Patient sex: M
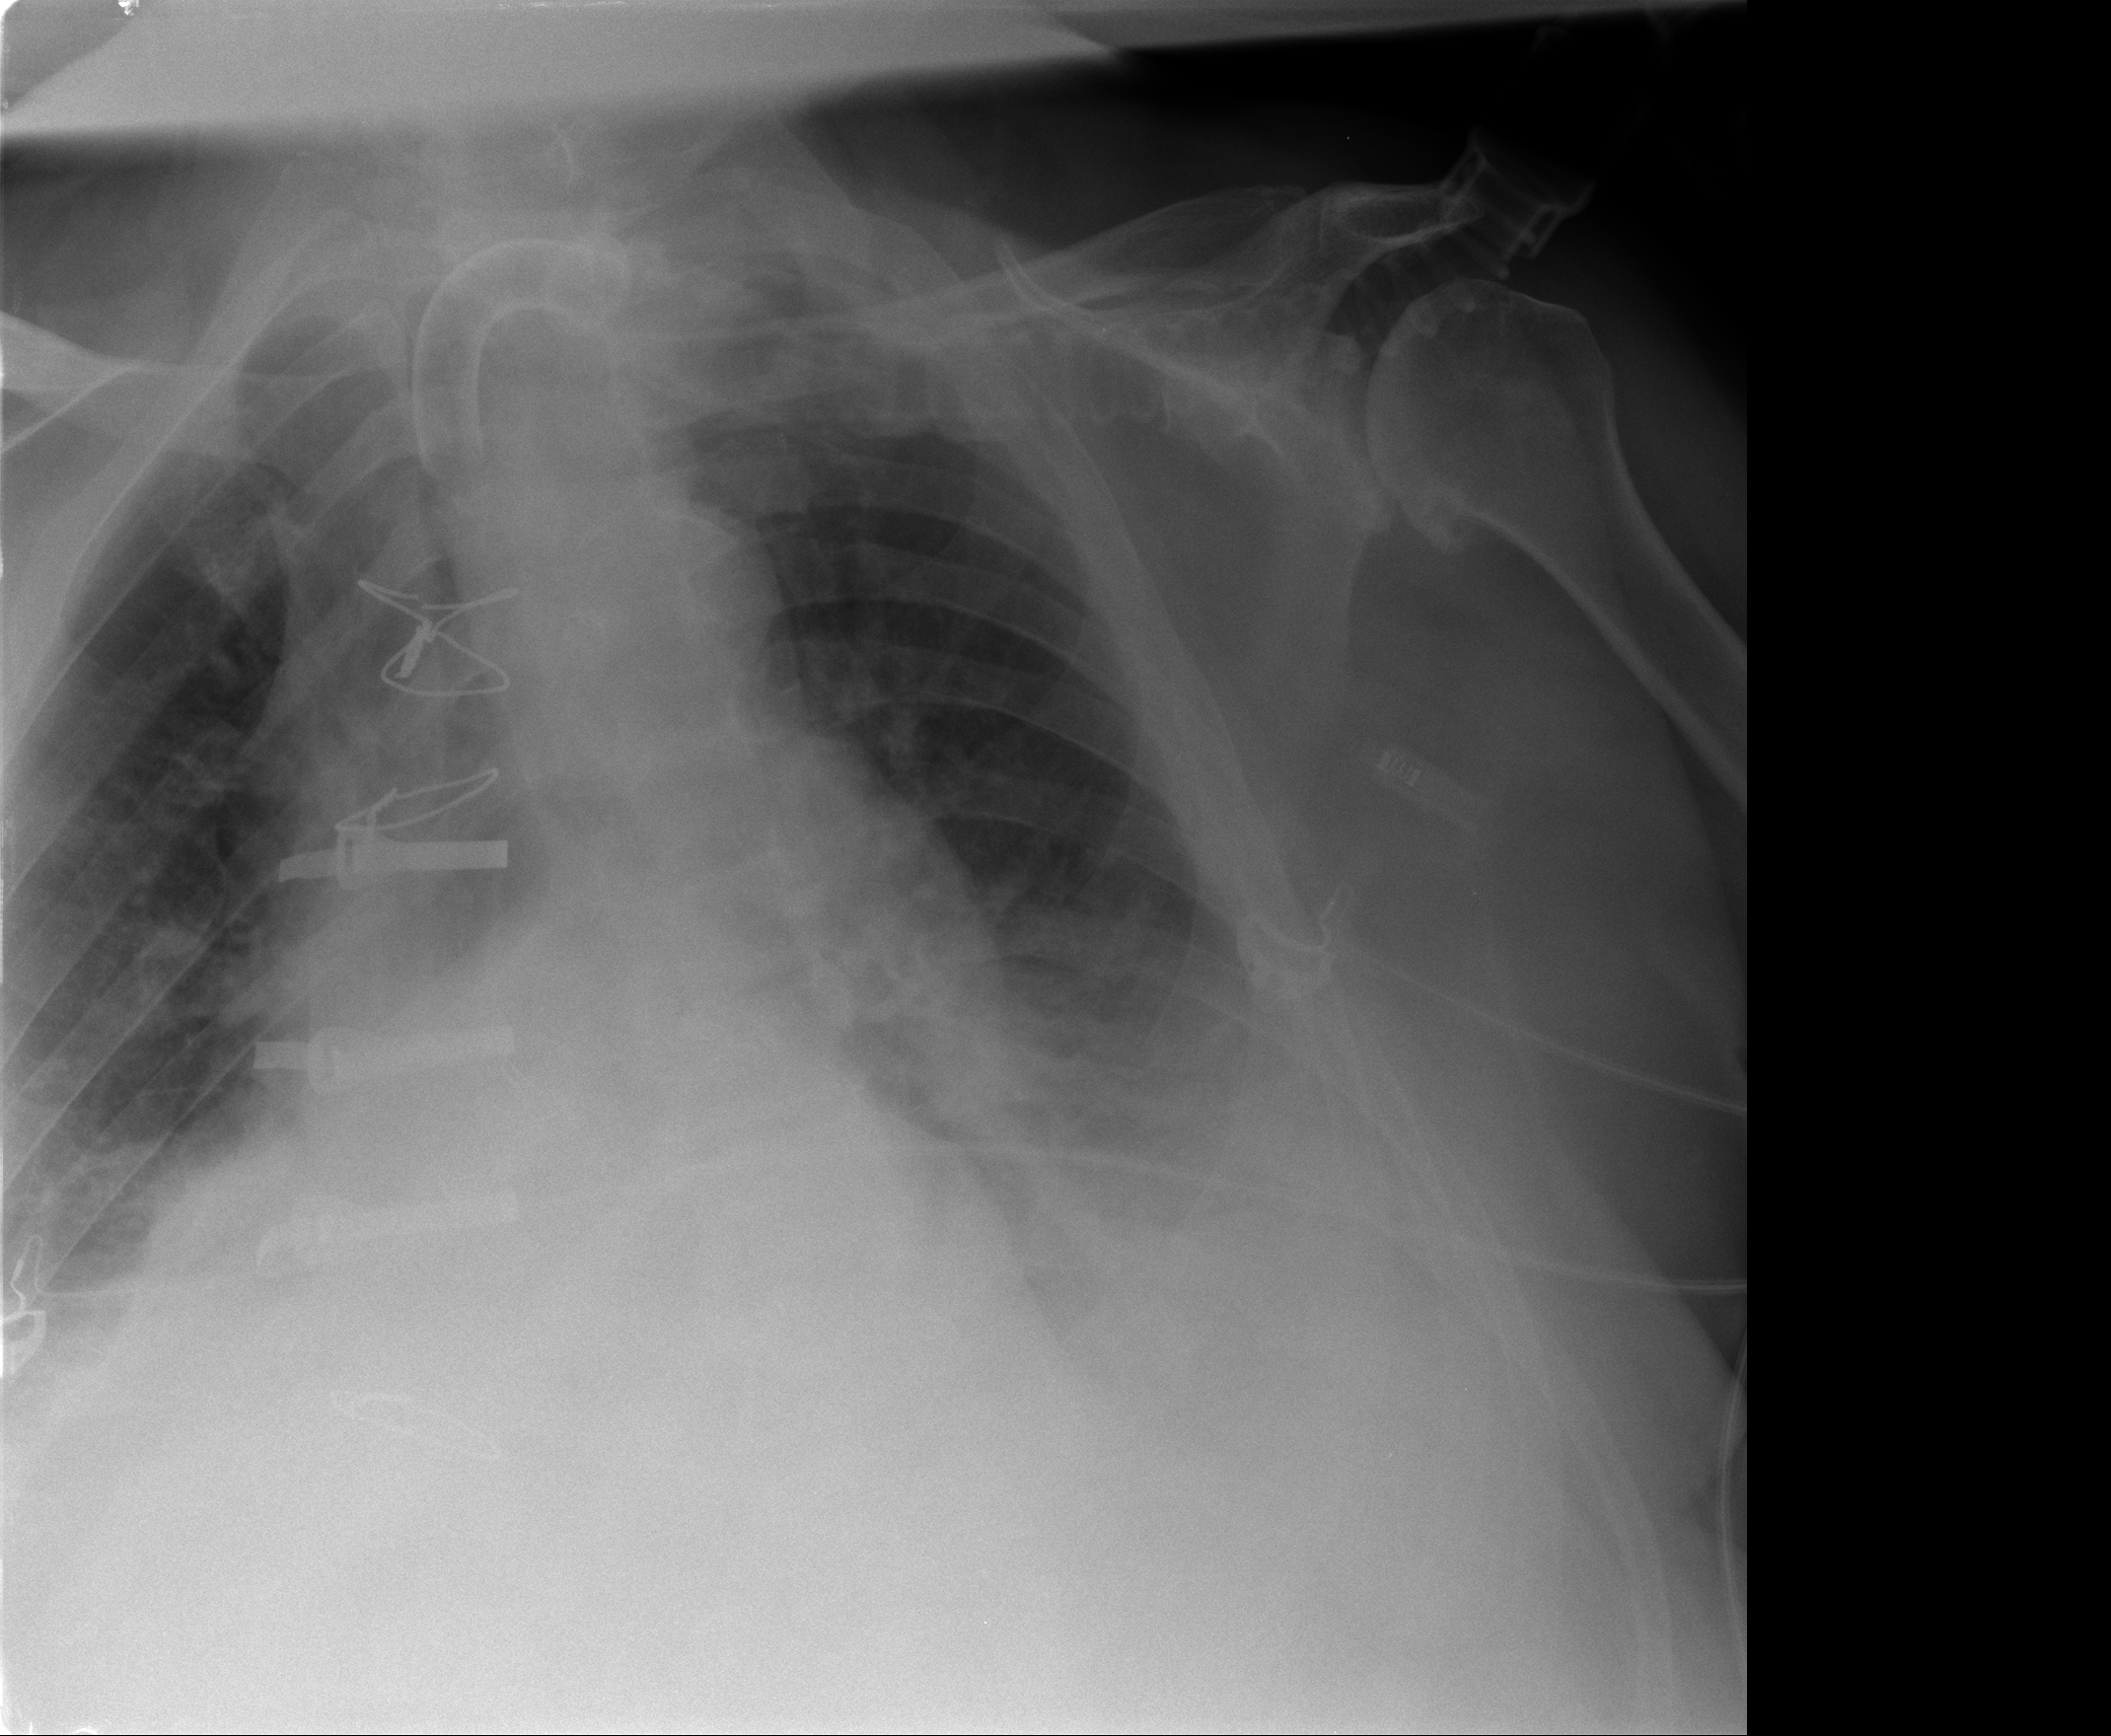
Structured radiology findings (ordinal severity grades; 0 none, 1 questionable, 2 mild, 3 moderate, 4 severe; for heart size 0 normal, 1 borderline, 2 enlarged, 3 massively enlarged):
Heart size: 2
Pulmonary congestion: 0
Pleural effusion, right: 0
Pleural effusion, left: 1
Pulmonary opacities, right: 0
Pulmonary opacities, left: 0
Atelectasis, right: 0
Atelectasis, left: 2